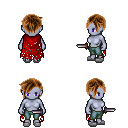
a pixel art fantasy rpg character, female body template, dark elf, purple skin, red tattered cape, teal pants, brown pixie cut hairstyle, white slippers, dagger, four views (front, back, left, right), 2x2 character sprite sheet, small pixel art, hard edges, no anti-aliasing